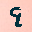
Label: 9